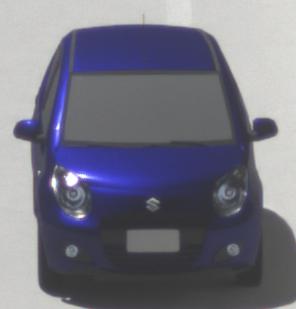
Make: Suzuki
Model: Alto 1.0
Detailed model: Alto (V)
Model produced from: 2011/02
Model produced until: 2011/03
Doors: 5
Color: blue
Road condition: dry road
Daytime: midday
Contrast: high contrast